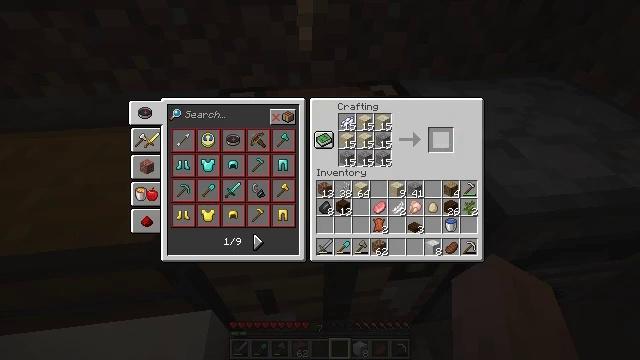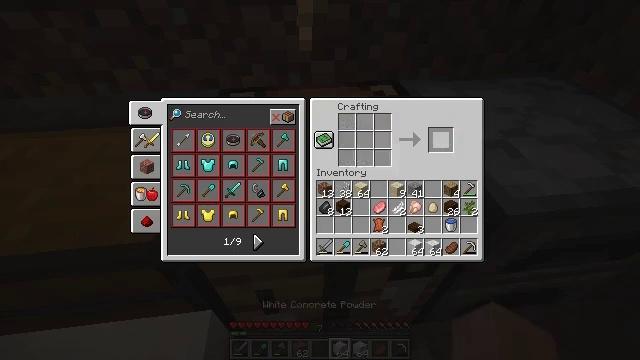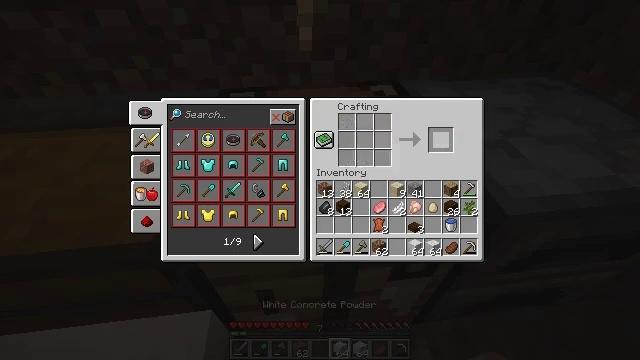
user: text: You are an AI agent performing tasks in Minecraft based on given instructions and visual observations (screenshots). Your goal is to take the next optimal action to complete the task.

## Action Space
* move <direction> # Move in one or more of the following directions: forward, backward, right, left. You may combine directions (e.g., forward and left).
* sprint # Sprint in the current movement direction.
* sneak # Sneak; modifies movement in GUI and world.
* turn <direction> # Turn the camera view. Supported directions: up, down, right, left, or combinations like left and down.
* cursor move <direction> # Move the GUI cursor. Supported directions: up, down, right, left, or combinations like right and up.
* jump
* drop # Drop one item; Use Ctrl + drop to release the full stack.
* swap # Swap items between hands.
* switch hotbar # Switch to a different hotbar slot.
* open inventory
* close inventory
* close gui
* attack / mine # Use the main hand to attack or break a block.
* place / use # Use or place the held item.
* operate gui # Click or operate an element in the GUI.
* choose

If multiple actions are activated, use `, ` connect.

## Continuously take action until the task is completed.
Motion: motion action
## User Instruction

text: Prepare materials in the crafting table to craft white concrete powder.
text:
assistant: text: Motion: sneak
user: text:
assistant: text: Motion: sneak
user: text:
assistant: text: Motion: sneak